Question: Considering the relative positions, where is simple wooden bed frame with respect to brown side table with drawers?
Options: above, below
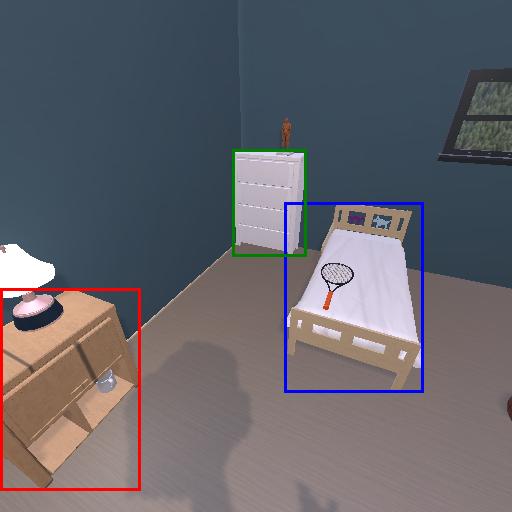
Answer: above